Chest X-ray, PA view. Patient: 67 years old, sex F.
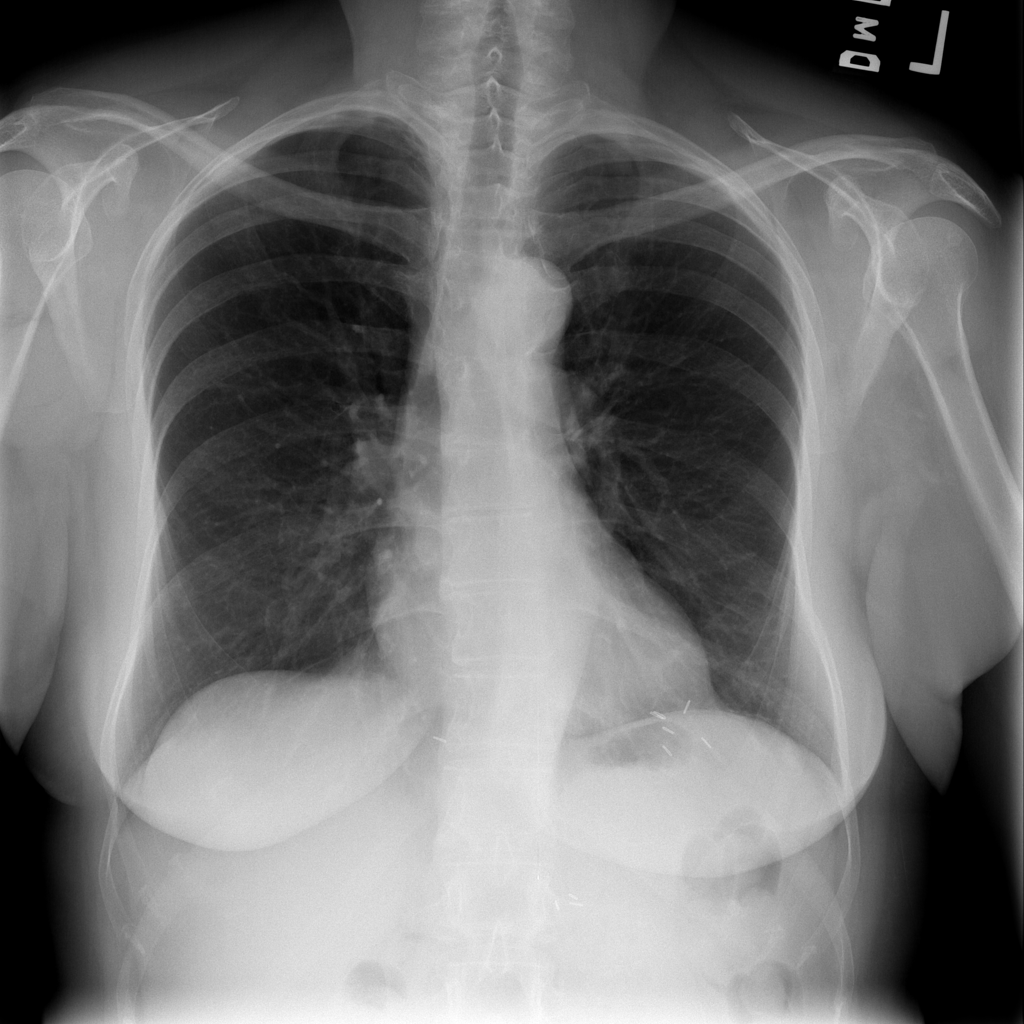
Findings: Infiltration